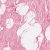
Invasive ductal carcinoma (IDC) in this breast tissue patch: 0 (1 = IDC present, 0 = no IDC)